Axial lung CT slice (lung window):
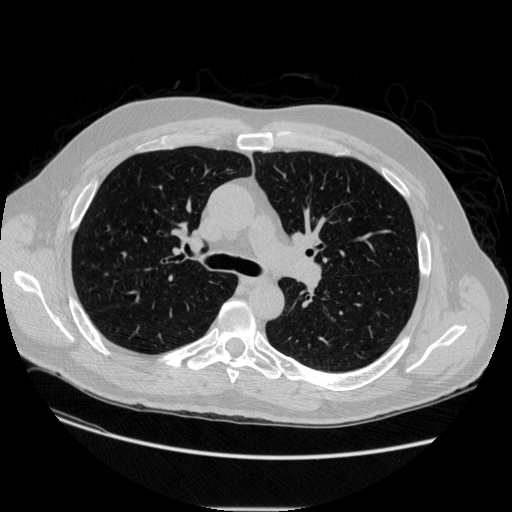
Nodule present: no